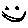
Label: smiley face